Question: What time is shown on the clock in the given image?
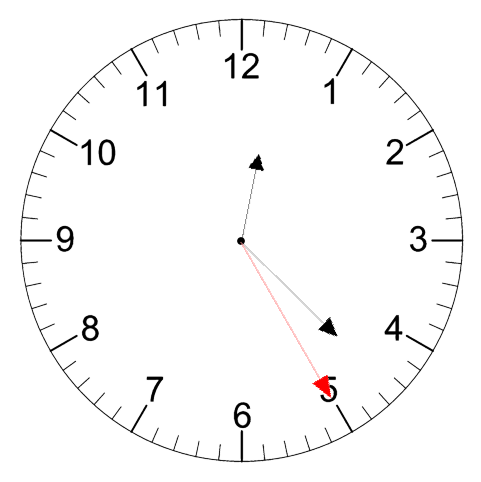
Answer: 12:22:25